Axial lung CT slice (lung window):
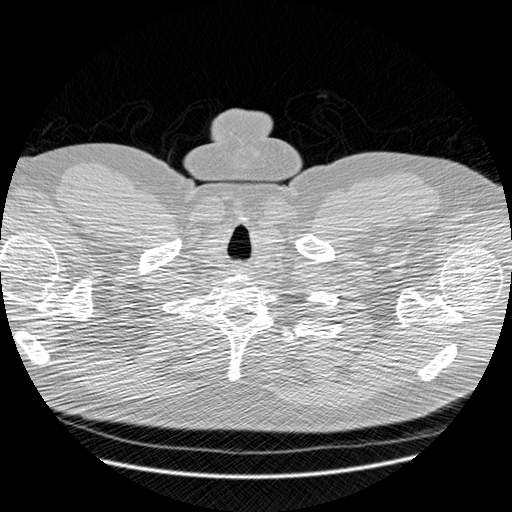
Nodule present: no